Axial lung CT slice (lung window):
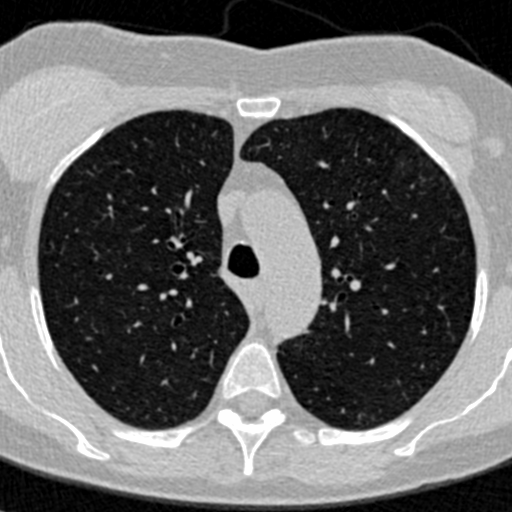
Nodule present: no